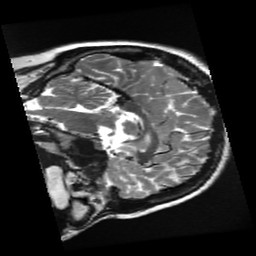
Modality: T2w
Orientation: sagittal
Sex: female
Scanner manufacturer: ge
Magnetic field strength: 3 T
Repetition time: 5 s
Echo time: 0.1022 s